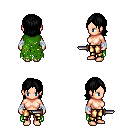
a pixel art fantasy rpg character, female body template, human, light skin, green tattered cape, gold greaves, black long bangs hairstyle, white cloth bandages, dagger, four views (front, back, left, right), 2x2 character sprite sheet, small pixel art, hard edges, no anti-aliasing